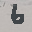
Label: 6